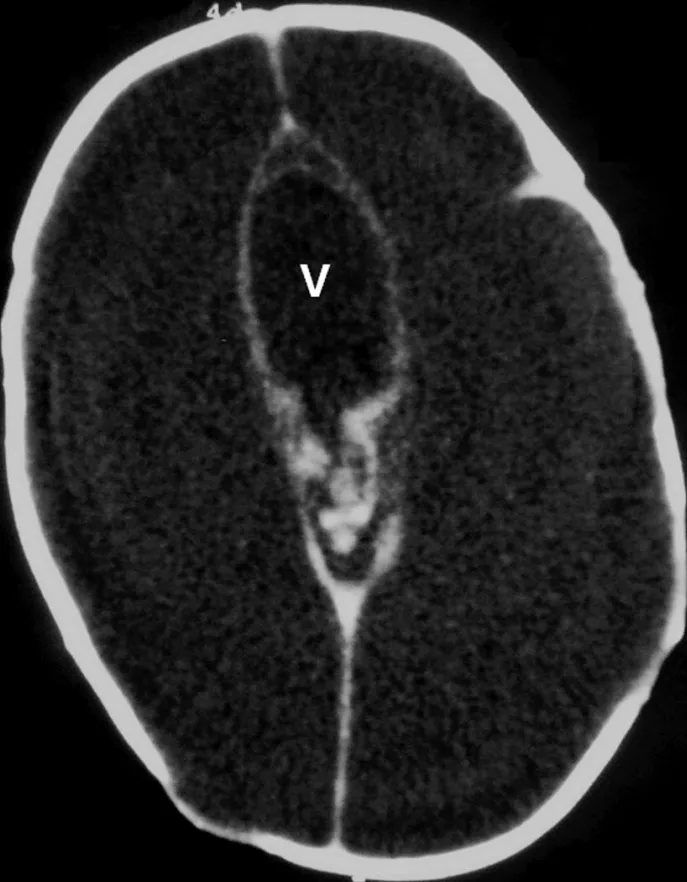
CT image of 2 days old newborns brain. . Dilated third ventricle (V) with absent thalami and basal ganglia and cerebral cortex.
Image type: radiology (ct)